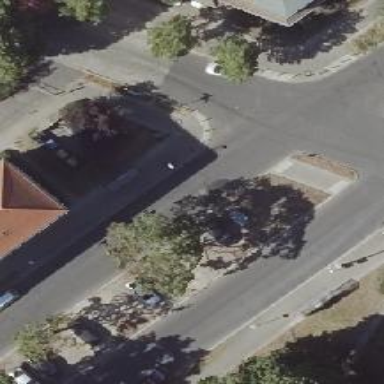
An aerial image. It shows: Unmarked crossing with pedestrian island.